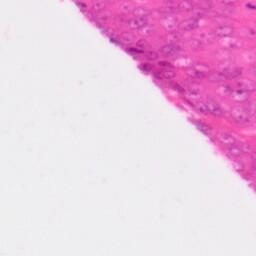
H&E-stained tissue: Colon